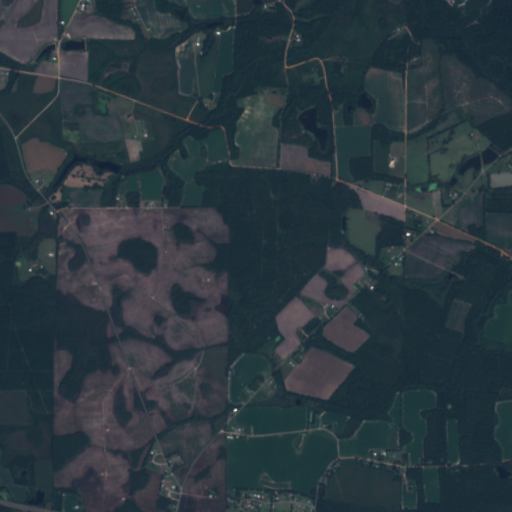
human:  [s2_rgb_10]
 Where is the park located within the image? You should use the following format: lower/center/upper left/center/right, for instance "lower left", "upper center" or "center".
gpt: The park is located in the center right of the image.
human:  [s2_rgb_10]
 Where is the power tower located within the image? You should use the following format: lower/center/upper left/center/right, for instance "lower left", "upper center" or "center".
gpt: There is no power tower in the image.